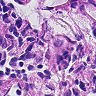
Metastatic tissue present: no